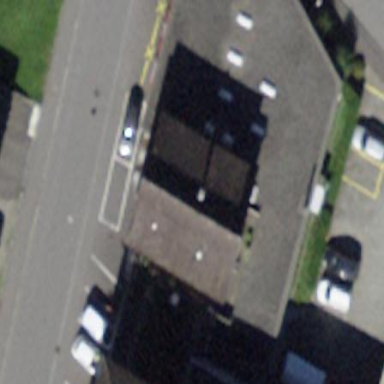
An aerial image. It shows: Part of building is shown in the image.